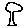
Label: tree